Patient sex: M
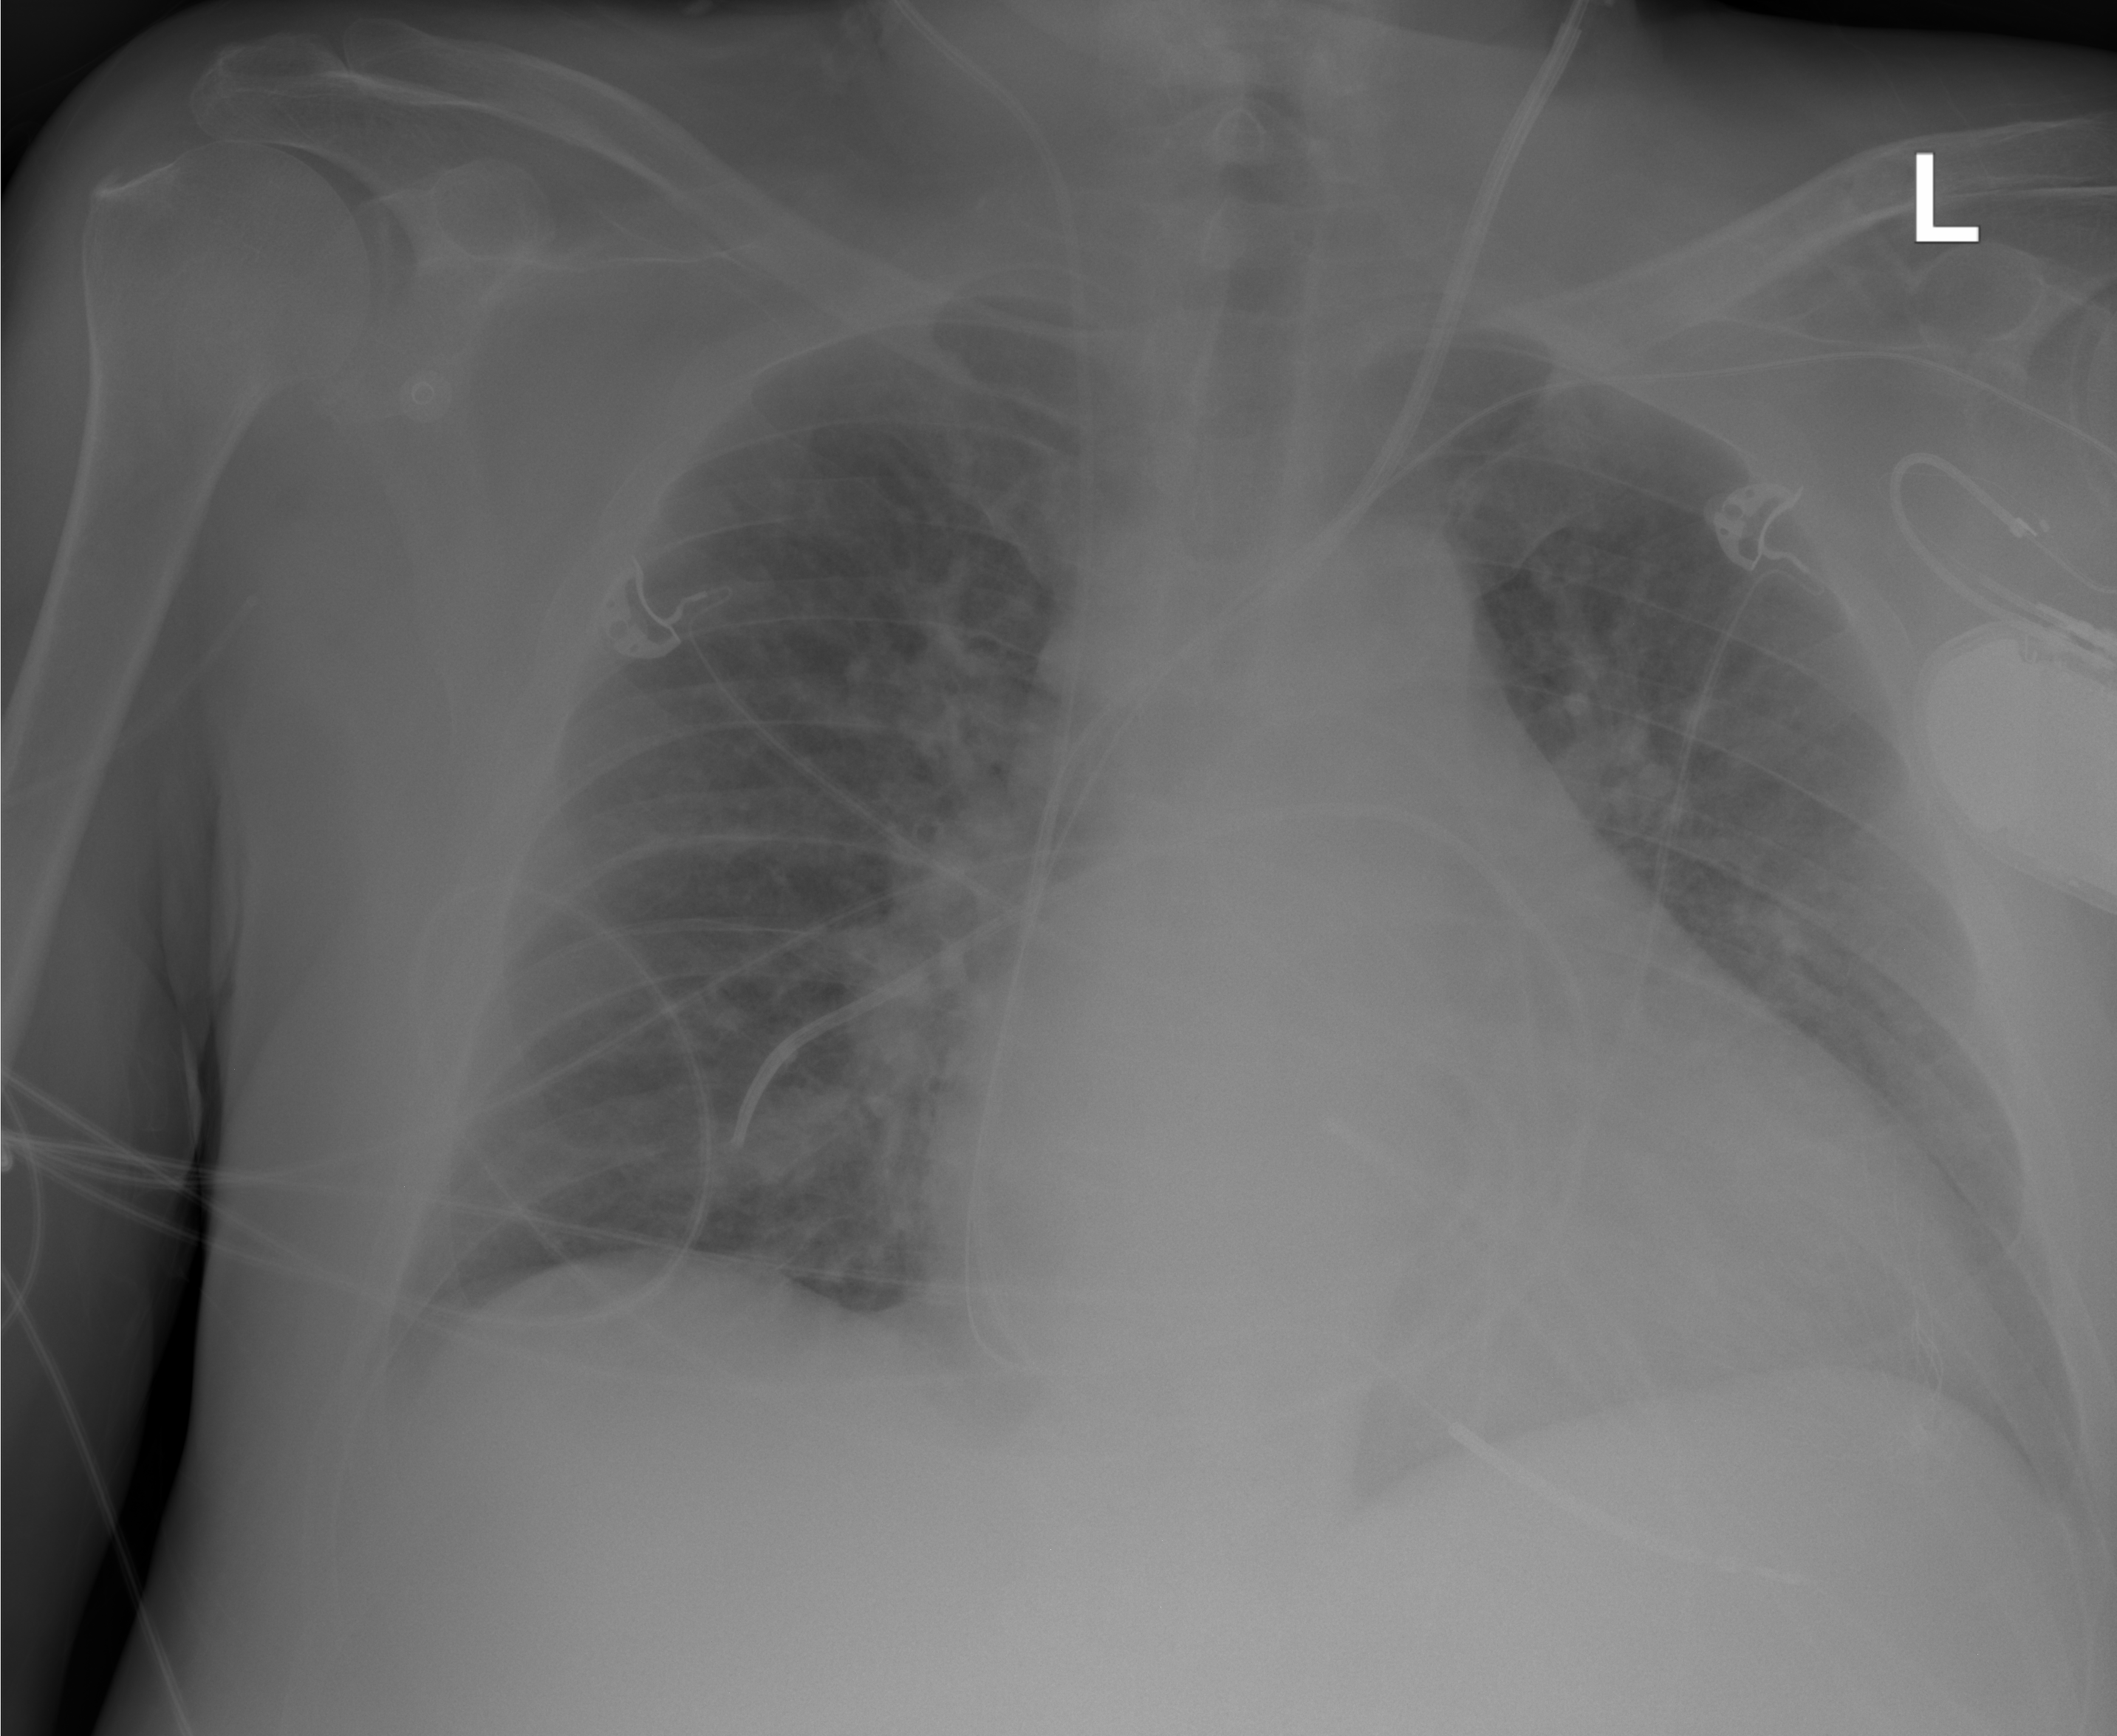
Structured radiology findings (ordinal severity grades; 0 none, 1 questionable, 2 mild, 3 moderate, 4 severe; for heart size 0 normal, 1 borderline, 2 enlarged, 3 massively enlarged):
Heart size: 3
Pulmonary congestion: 2
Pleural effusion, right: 0
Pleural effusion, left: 0
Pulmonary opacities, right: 0
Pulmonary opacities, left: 0
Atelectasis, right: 0
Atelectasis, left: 0